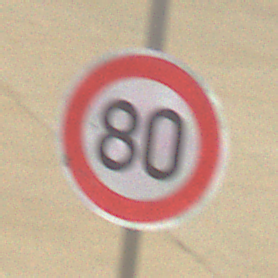
Verkehrszeichen: Geschwindigkeit80
Umgebung: Outdoor, Suburban
Tageszeit: MorningAfternoon
Wetter: PartlyCloudy
Licht: Natural
Jahreszeit: NotSpecified
Kontrast: HighContrast